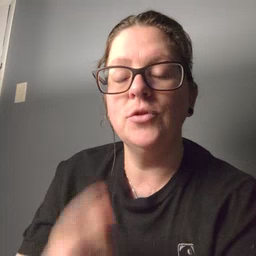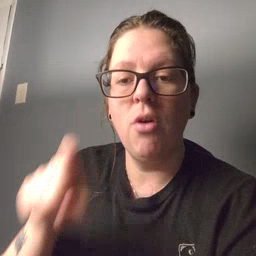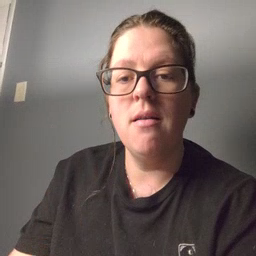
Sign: cry